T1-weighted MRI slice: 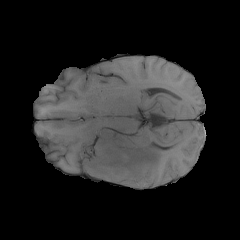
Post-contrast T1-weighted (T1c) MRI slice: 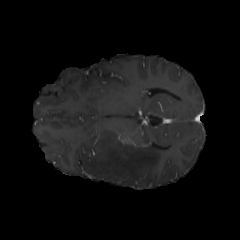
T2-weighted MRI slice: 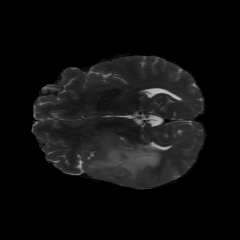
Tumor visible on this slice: yes